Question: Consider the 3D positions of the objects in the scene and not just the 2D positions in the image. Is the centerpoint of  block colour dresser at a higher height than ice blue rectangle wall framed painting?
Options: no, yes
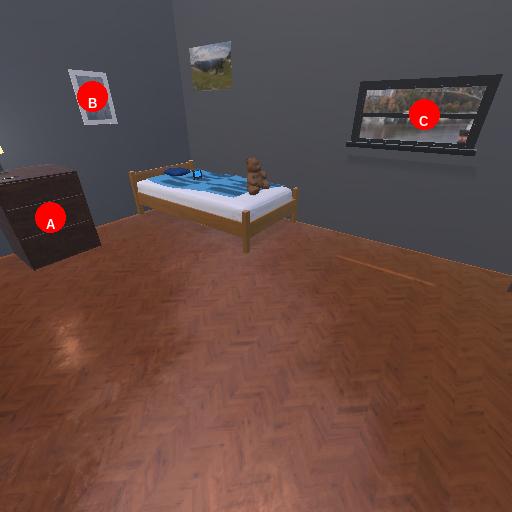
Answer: no